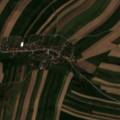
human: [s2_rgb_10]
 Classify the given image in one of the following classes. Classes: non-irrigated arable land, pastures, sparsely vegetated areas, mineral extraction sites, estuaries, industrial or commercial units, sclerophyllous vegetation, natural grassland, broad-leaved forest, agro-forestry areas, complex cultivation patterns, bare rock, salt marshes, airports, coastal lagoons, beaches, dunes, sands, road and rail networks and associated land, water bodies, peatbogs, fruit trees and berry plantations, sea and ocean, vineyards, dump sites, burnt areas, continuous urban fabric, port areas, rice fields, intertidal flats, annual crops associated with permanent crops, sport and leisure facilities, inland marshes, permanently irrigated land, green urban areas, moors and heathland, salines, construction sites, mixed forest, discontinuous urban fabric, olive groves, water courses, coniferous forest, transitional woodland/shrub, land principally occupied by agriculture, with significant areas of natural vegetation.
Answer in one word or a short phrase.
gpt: discontinuous urban fabric, non-irrigated arable land